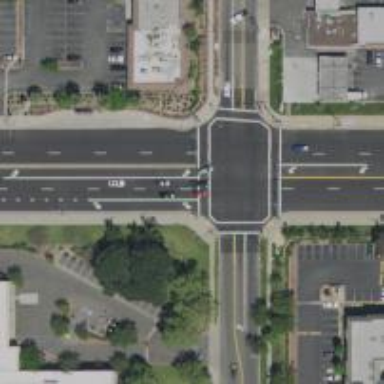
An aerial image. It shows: Marked road crossing.